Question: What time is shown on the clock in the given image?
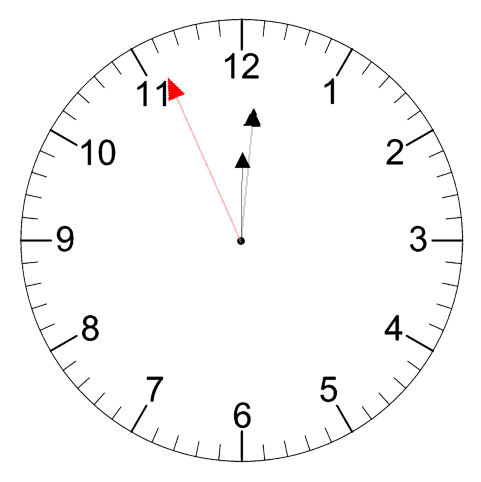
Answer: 12:00:56